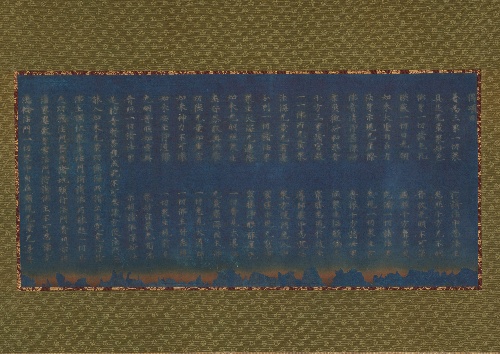
Title: 二月堂焼経|Nigatsudō Burned Sutra
Artist: Unidentified artist
Date: ca. 744
Object type: Hanging scroll
Classification: Paintings
Medium: Hanging scroll; silver ink on indigo-dyed paper
Culture: Japan
Period: Nara period (710–794)
Dimensions: Overall with mounting: 41 3/4 × 26 1/2 in. (106 × 67.3 cm)
Overall with knobs: 41 3/4 in. × 28 5/8 in. × 1 in. (106 × 72.7 × 2.5 cm)
Image: 9 7/8 × 21 1/4 in. (25.1 × 54 cm)
Department: Asian Art
Credit line: Purchase, Mrs. Jackson Burke Gift, 1978
Accession year: 1981
Repository: Metropolitan Museum of Art, New York, NY